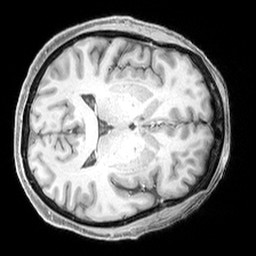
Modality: T1w
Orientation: axial
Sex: female
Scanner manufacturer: siemens
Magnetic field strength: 3 T
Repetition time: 2.3 s
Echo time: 0.00226 s